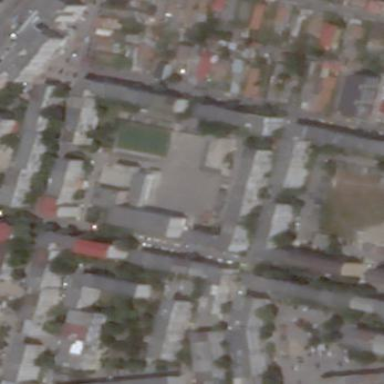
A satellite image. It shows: School.